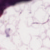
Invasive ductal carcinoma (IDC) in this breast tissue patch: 0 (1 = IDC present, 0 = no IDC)